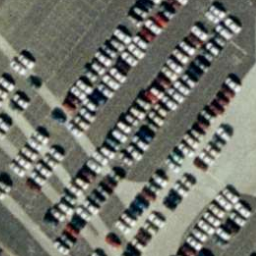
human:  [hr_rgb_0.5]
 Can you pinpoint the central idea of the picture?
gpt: parking lot